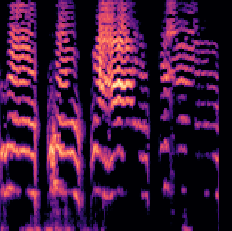
Sound class: Baby cry